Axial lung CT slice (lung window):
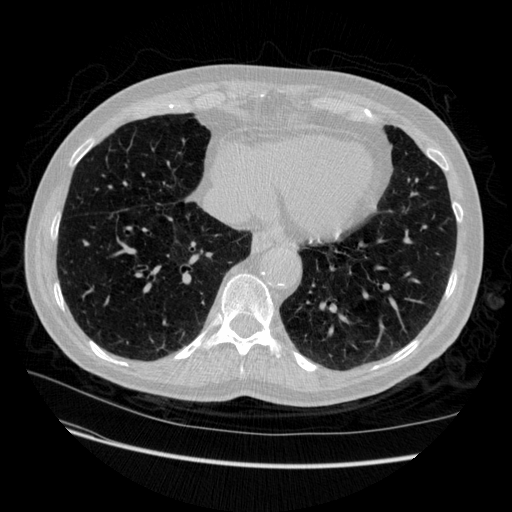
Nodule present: no